Brain MRI, t1w sequence, axial 2D slice.
Patient: age 40, sex F, weight 78 kg, height 1.78 m
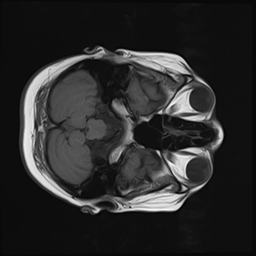